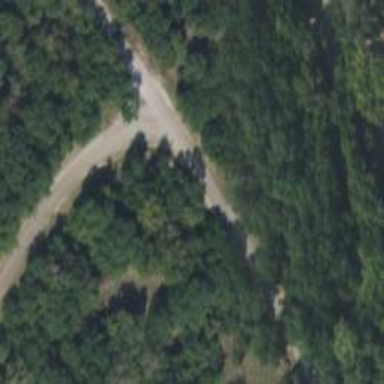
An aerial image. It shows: Unclassified road.